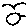
Label: bird